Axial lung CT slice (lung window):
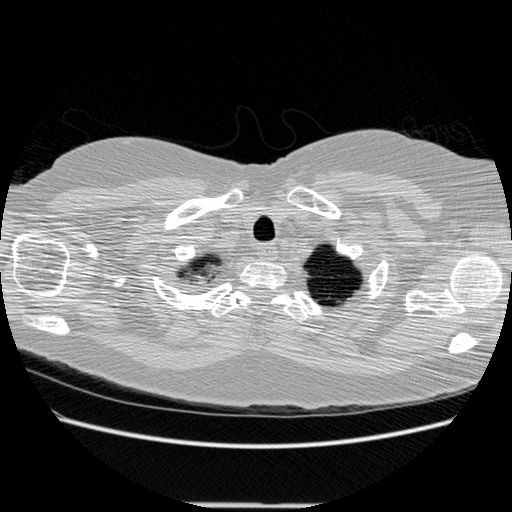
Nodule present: no